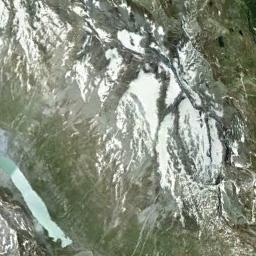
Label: snowberg